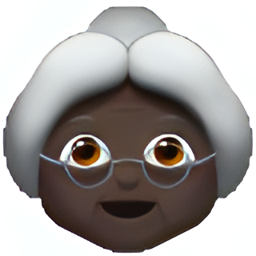
Name: older woman
Emoji: 👵🏿
Group: People & Body
Sub-group: person